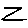
Label: zigzag